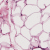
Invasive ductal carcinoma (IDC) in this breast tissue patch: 0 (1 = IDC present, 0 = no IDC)